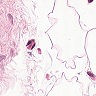
Metastatic tissue present: no